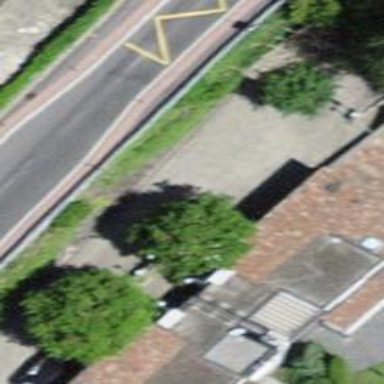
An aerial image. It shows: Bus stop equipped with public transport stop position.